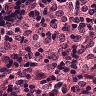
Metastatic tissue present: no